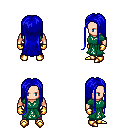
a pixel art fantasy rpg character, male body template, human, light skin, sash dress, magenta pants, blue extra-long hairstyle, gold gloves, gold boots, four views (front, back, left, right), 2x2 character sprite sheet, small pixel art, hard edges, no anti-aliasing